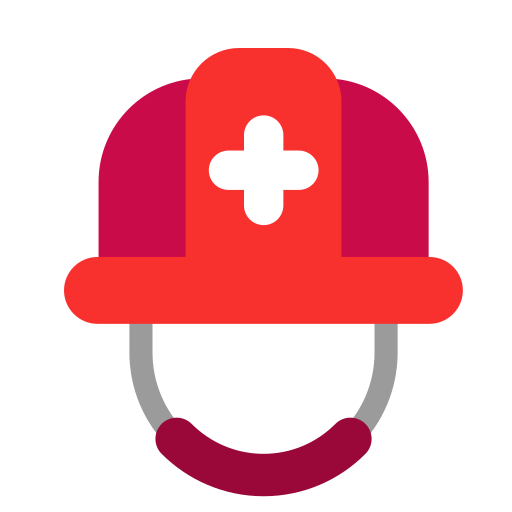
rescue workers helmet flat